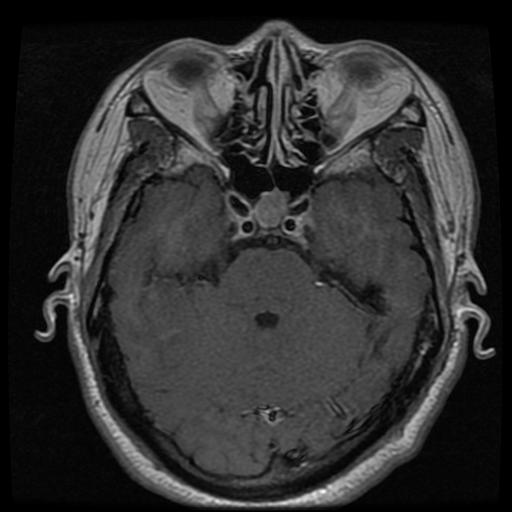
Label: pituitary